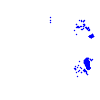
Particle: electron